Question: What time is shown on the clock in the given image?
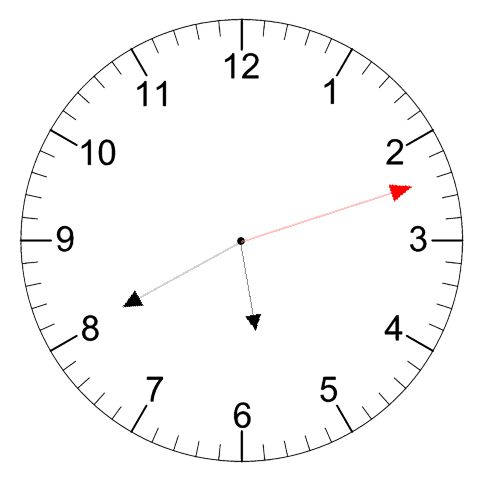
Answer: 05:40:12